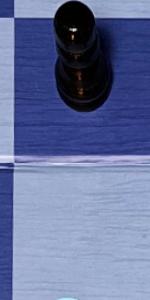
Label: Empty